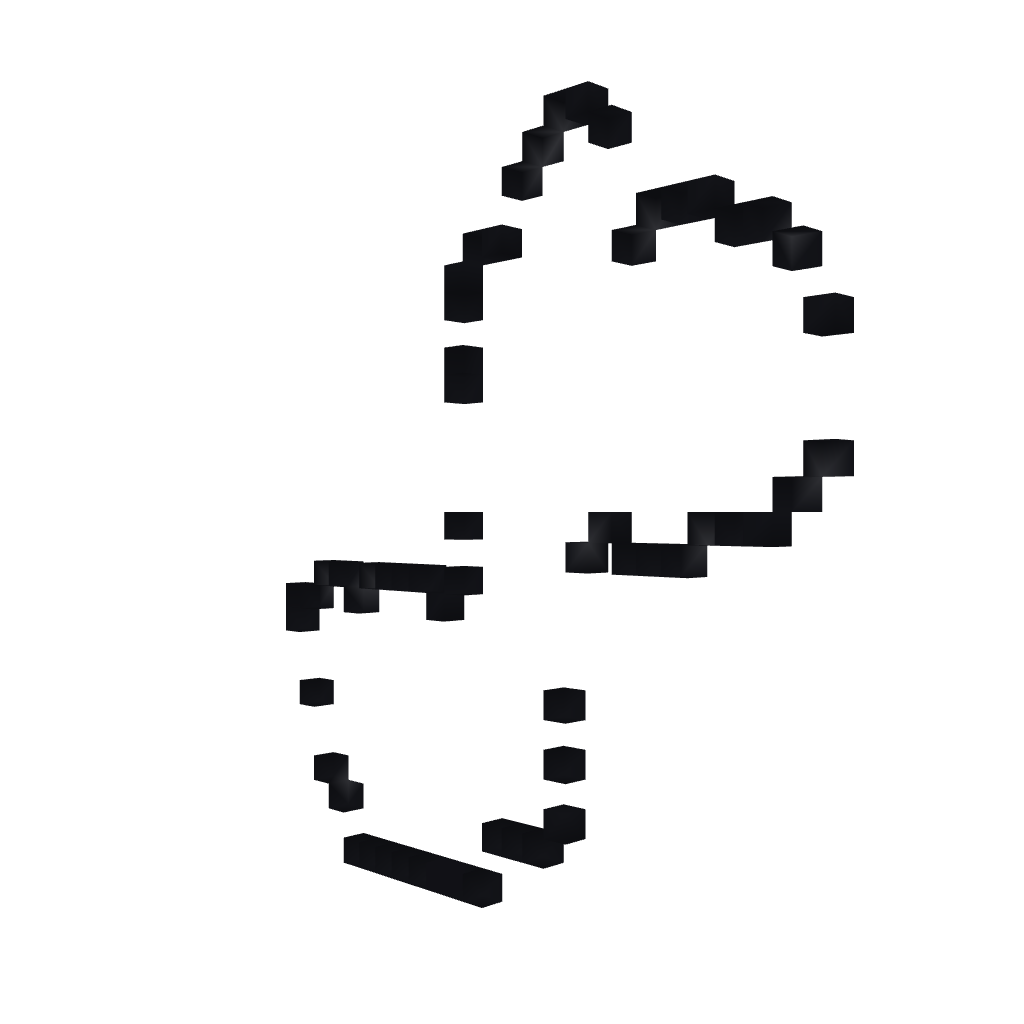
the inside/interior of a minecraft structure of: Yoshi